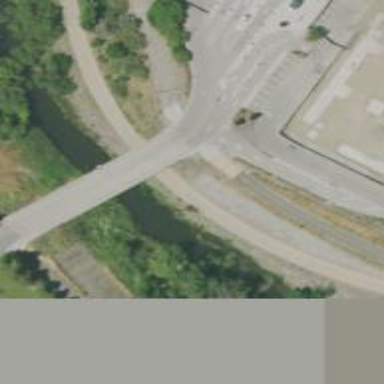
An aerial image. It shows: Cycleway track on bridge.